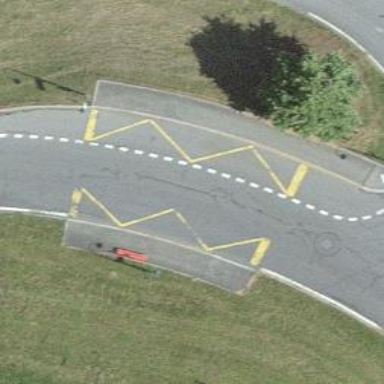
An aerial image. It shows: Unmarked crossing on the road.